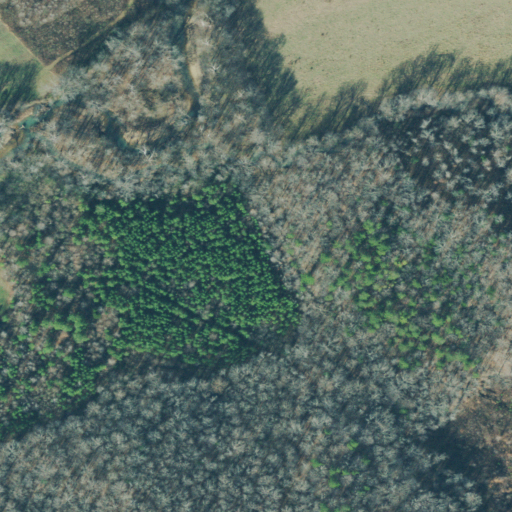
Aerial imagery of valley in Tennessee named Joe Hollow containing deciduous forest, mixed forest, pasture, woody wetlands, evergreen forest, and shrub